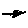
Label: hexagon